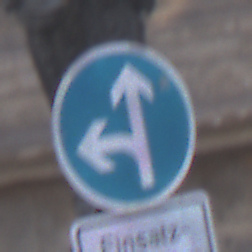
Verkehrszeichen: VorgeschriebeneFahrtrichtungGeradeausOderLinks
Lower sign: BesondereFahrzeugeUndTransportgueter3
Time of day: SunriseSunset
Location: Outdoor (Urban)
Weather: PartlyCloudy
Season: NotSpecified
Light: Natural